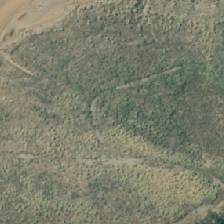
Land cover: low_producing_grassland